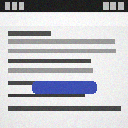
Screen state: on